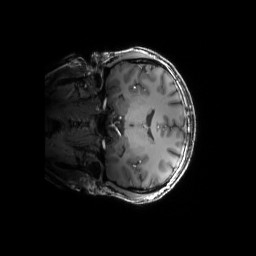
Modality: T1w
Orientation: coronal
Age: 30
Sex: male
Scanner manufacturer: siemens
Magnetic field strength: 6.98 T
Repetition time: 2.37 s
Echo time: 0.00231 s